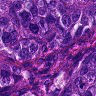
Metastatic tissue present: yes